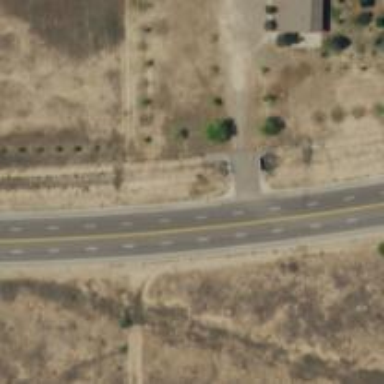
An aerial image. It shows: Driveway that functions as bridge.